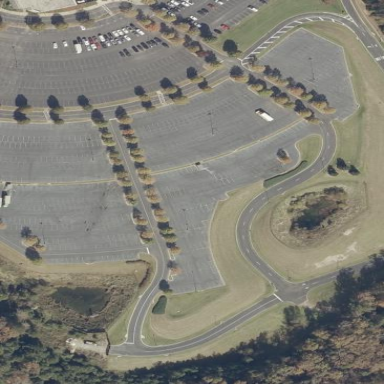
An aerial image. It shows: Parking area with surface.